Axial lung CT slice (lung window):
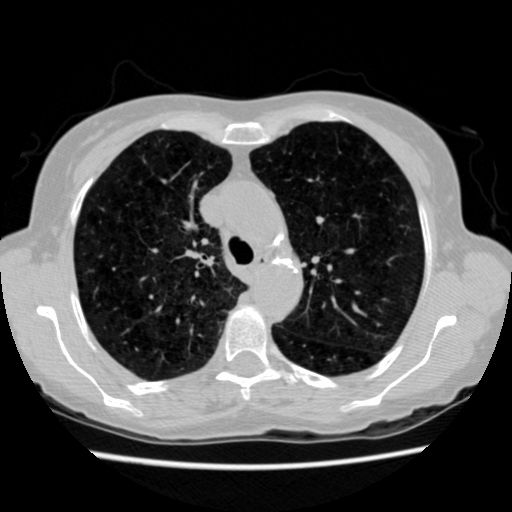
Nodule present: no